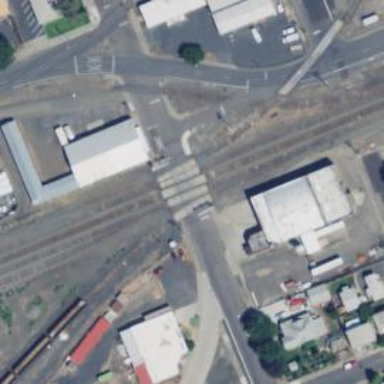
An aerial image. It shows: Level crossing along the railway.